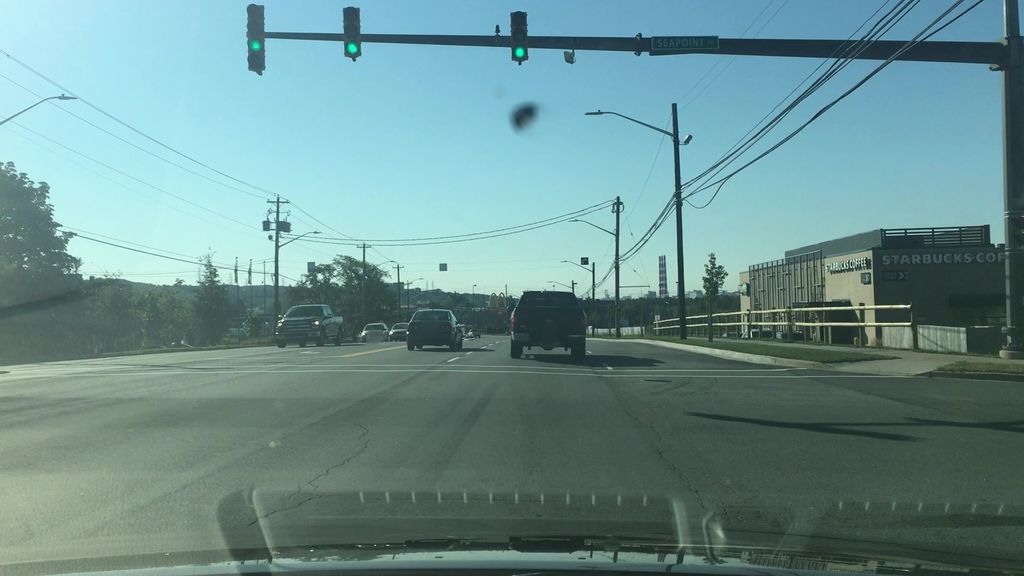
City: halifax